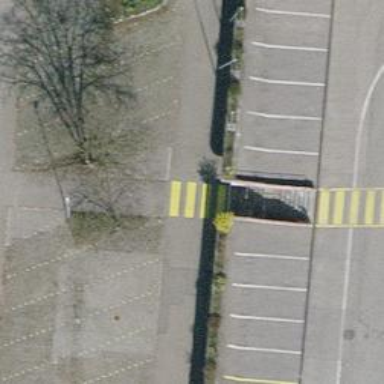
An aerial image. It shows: Zebra crossing on the road.